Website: macys
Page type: delivery-shipping
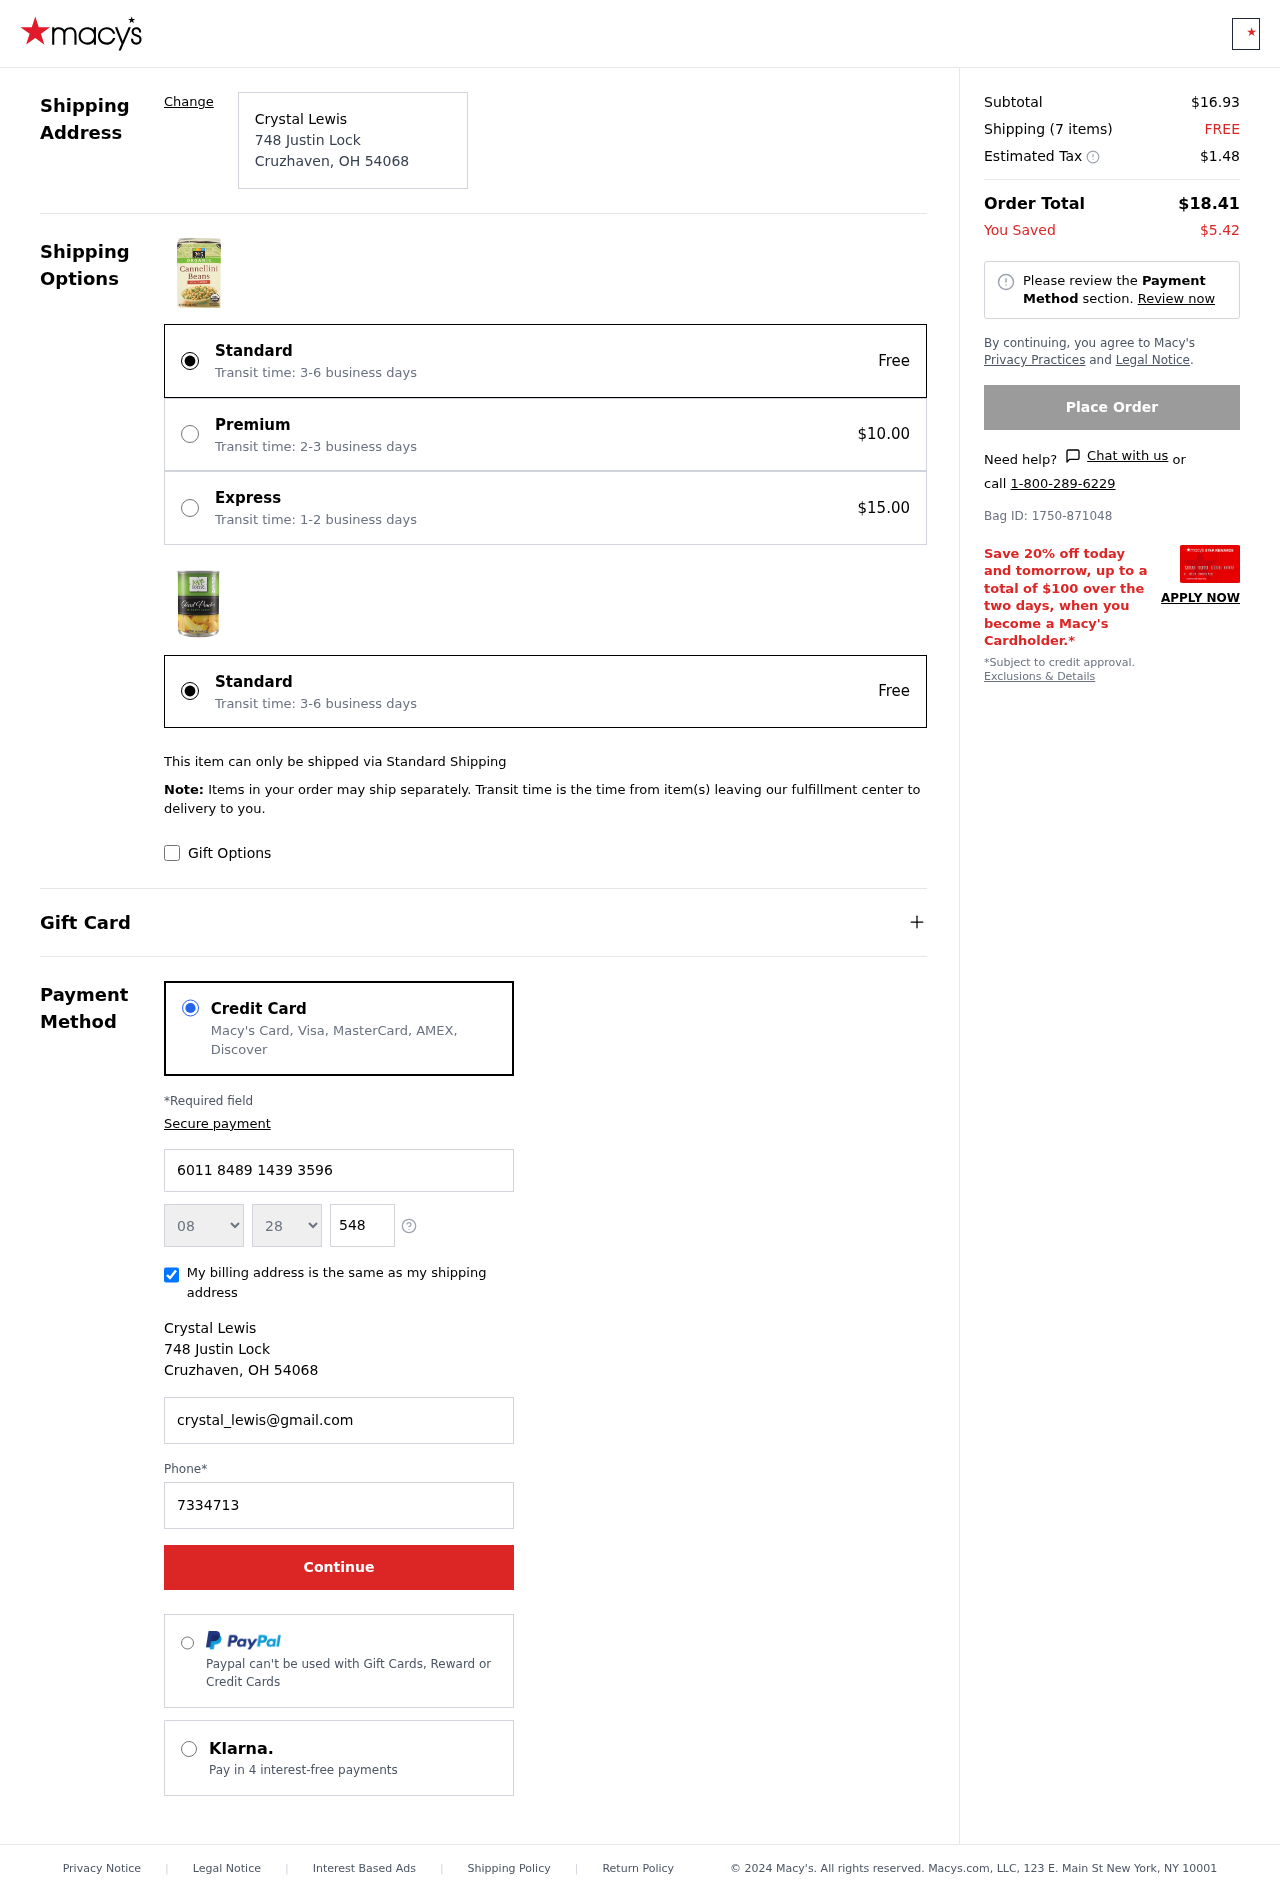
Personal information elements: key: PII_CARD_EXPIRY_MONTH
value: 08
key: PII_CARD_EXPIRY_YEAR
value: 28
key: PII_CITY
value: Cruzhaven
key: PII_CITY_STATE_ZIP
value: Cruzhaven, OH 54068
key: PII_FULLNAME
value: Crystal Lewis
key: PII_POSTCODE
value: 54068
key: PII_STATE_ABBR
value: OH
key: PII_STREET
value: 748 Justin Lock
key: PII_CARD_NUMBER
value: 6011 8489 1439 3596
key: PII_CARD_CVV
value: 548
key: PII_EMAIL
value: crystal_lewis@gmail.com
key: PII_PHONE
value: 7334713135
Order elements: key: ORDER_SUBTOTAL
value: $16.93
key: ORDER_NUM_ITEMS
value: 7
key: ORDER_SHIPPING_COST
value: FREE
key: ORDER_TAX
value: $1.48
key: ORDER_TOTAL
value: $18.41
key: ORDER_SAVINGS
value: $5.42
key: ORDER_BAG_ID
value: Bag ID: 1750-871048